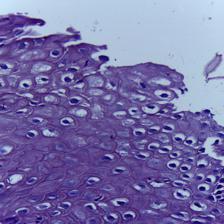
Diagnosis: Normal